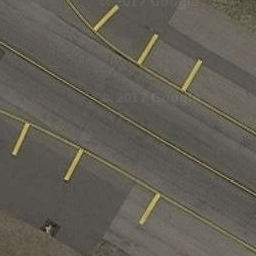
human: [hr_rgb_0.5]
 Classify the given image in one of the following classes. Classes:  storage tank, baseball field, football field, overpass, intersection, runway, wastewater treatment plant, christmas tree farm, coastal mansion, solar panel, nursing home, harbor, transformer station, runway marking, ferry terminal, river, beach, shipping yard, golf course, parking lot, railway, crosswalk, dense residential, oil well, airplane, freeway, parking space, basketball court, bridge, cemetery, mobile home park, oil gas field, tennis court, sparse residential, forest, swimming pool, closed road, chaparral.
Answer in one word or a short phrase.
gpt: runway marking